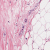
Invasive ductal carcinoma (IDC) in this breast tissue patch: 0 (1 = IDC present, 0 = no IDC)